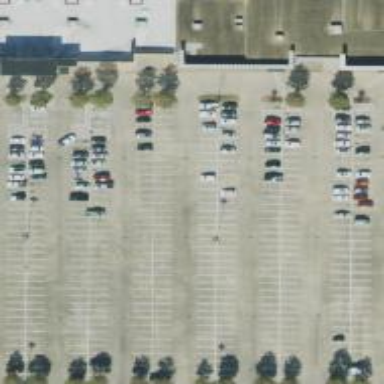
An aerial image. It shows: Parking space.